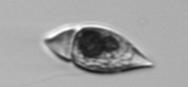
Label: Amphidinium